Question: I have the following problem:
An image is given and I am doing some blob detection. As a limit, lets say I have a max of 16 blobs and from each blob I calculate the centroid (x,y position).
If no distorion happends, these centroids are arranged in an equidistant 4x4 grid but they could be really much distorted.
The assumption is that they keep more or less the grid form but they could be really much warped.
I need to sort the blobs such that I know which one is the nearest left, right, up and down. So the best would be to write these blobs into a matrix.
If this is not enough, it could happen that I detect less then 16 and then I also need to sort them into a matrix.
Does anyone know how this could be efficiently solved in Matlab?
Thanks.
I uploaded an image and the red numbers are the numbers which my blob detection algorithm assign each blob.
The resulting matrix should look like this with these numbers:
'''
1 2 4 3
6 5 7 8
9 10 11 12
13 16 14 15
'''
e.g. I start with blob 11 and the nearest right number is 12 and so on

The posted solution looks quite nice. In reality it could happen, that one of the outer spots is missing or maybe two ... I know that this makes everything much more complicated and I just want to get a feeling if this is worth spending time.
These problems arise if you analyze a wavefront with a shack-hartmann wavefront sensor and you want to increase the dynamic range :-)
The spots could be really warped such that the dividing lines are not orthogonal any more.
Maybe someone knows a good literature for classification algorithms.
Best solution would be one, which could be implemented on a FPGA without to much effort but this is at this stage not so much important.
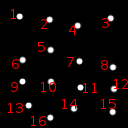
Answer: This will work as long as the blobs form a square and are relatively ordered:
Image:

Code:
'''
bw = imread('blob.jpg');
bw = im2bw(bw);
rp = regionprops(bw,'Centroid');
% Must be a square
side = sqrt(length(rp));
centroids = vertcat(rp.Centroid);
centroid_labels = cellstr(num2str([1:length(rp)]'));
figure(1);
imshow(bw);
hold on;
text(centroids(:,1),centroids(:,2),centroid_labels,'Color','r','FontSize',60);
hold off;
% Find topleft element - minimum distance from origin
[~,topleft_idx] = min(sqrt(centroids(:,1).^2+centroids(:,2).^2));
% Find bottomright element - maximum distance from origin
[~,bottomright_idx] = max(sqrt(centroids(:,1).^2+centroids(:,2).^2));
% Find bottom left element - maximum normal distance from line formed by
% topleft and bottom right blob
A = centroids(bottomright_idx,2)-centroids(topleft_idx,2);
B = centroids(topleft_idx,1)-centroids(bottomright_idx,1);
C = -B*centroids(topleft_idx,2)-A*centroids(topleft_idx,1);
[~,bottomleft_idx] = max(abs(A*centroids(:,1)+B*centroids(:,2)+C)/sqrt(A^2+B^2));
% Sort blobs based on distance from line formed by topleft and bottomleft
% blob
A = centroids(bottomleft_idx,2)-centroids(topleft_idx,2);
B = centroids(topleft_idx,1)-centroids(bottomleft_idx,1);
C = -B*centroids(topleft_idx,2)-A*centroids(topleft_idx,1);
[~,leftsort_idx] = sort(abs(A*centroids(:,1)+B*centroids(:,2)+C)/sqrt(A^2+B^2));
% Reorder centroids and redetermine bottomright_idx and bottomleft_idx
centroids = centroids(leftsort_idx,:);
bottomright_idx = find(leftsort_idx == bottomright_idx);
bottomleft_idx = find(leftsort_idx == bottomleft_idx);
% Sort blobs based on distance from line formed by bottomleft and
% bottomright blob
A = centroids(bottomright_idx,2)-centroids(bottomleft_idx,2);
B = centroids(bottomleft_idx,1)-centroids(bottomright_idx,1);
C = -B*centroids(bottomleft_idx,2)-A*centroids(bottomleft_idx,1);
[~,bottomsort_idx] = sort(abs(A*reshape(centroids(:,1),side,side)+B*reshape(centroids(:,2),side,side)+C)/sqrt(A^2+B^2),'descend');
disp(leftsort_idx(bsxfun(@plus,bottomsort_idx,0:side:side^2-1)));
'''
Output:

'''
2 12 13 20 25 31
4 11 15 19 26 32
1 7 14 21 27 33
3 8 16 22 28 34
6 9 17 24 29 35
5 10 18 23 30 36
'''
Just curious, are you using this to automate camera calibration through a checkerboard or something?
---
UPDATE:
For skewed image
'''
tform = maketform('affine',[1 0 0; .5 1 0; 0 0 1]);
bw = imtransform(bw,tform);
'''

Output:
'''
1 4 8 16 21 25
2 5 10 18 23 26
3 6 13 19 27 29
7 9 17 24 30 32
11 14 20 28 33 35
12 15 22 31 34 36
'''
For rotated image:
'''
bw = imrotate(bw,20);
'''

Output:
'''
1 4 10 17 22 25
2 5 12 18 24 28
3 6 14 21 26 31
7 9 16 23 30 32
8 13 19 27 33 35
11 15 20 29 34 36
'''